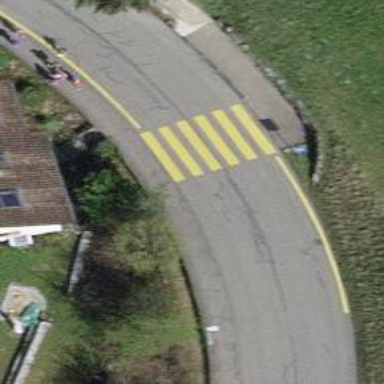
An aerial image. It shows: Uncontrolled zebra crossing with zebra markings.